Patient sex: M
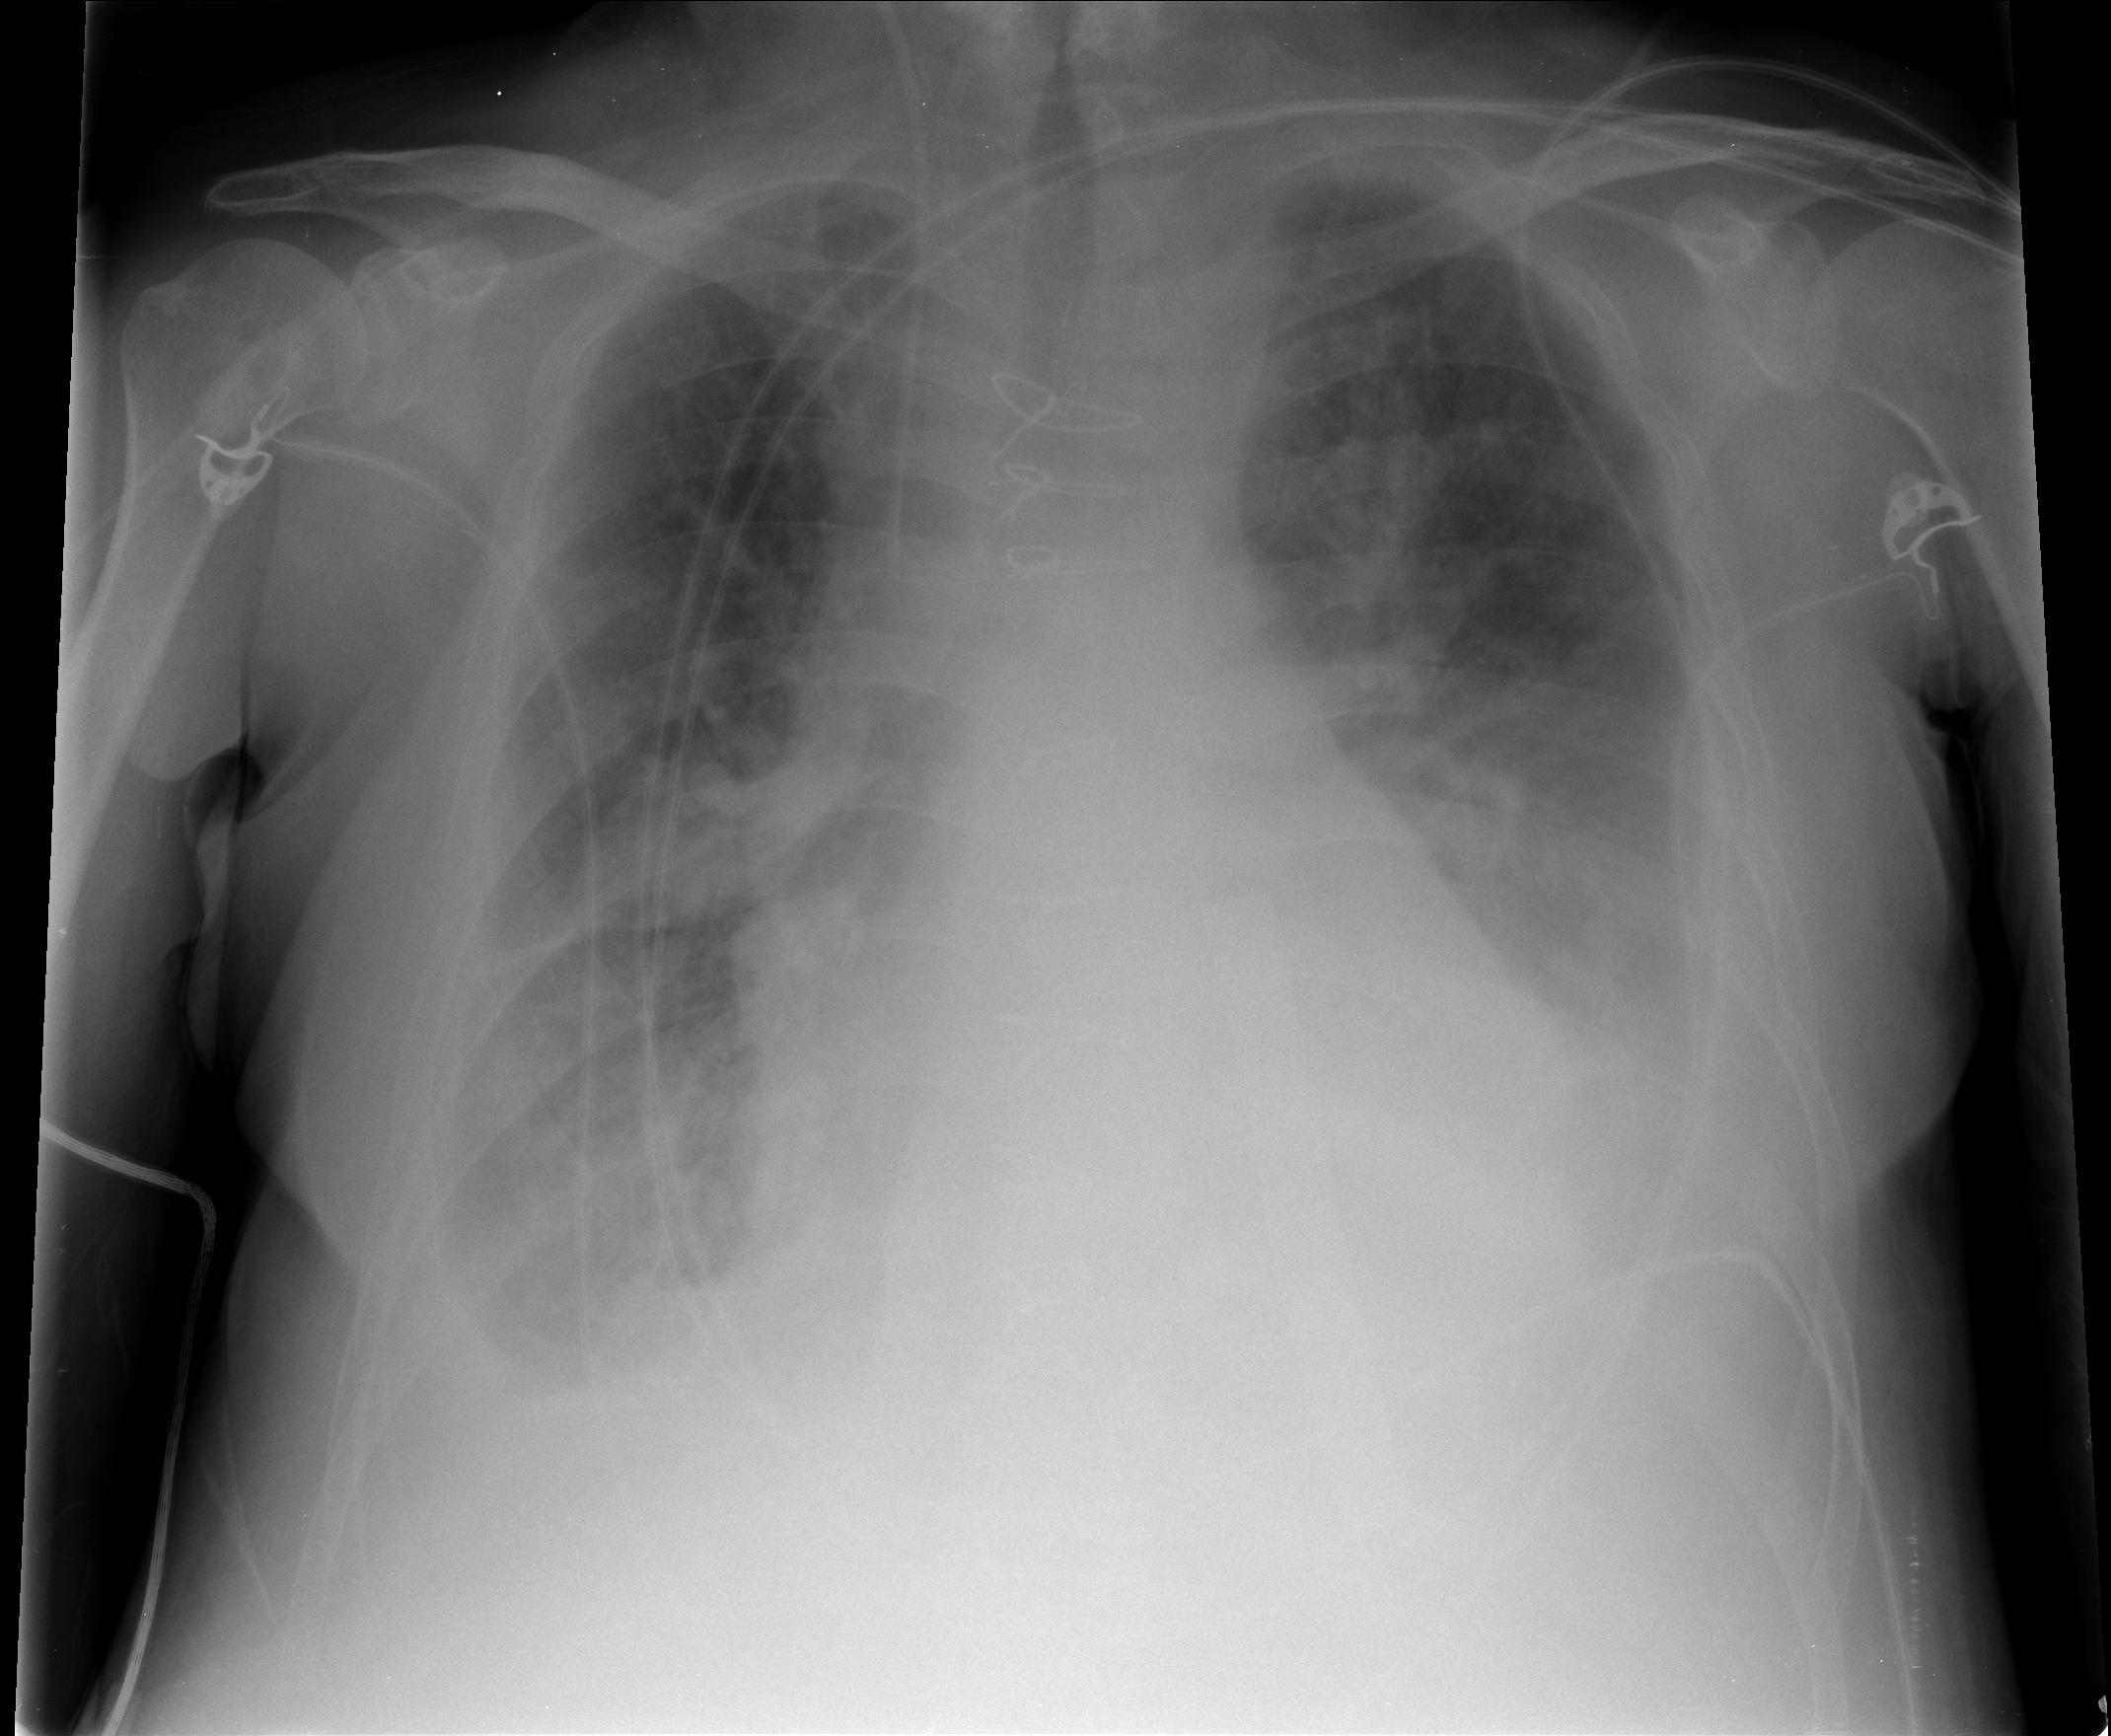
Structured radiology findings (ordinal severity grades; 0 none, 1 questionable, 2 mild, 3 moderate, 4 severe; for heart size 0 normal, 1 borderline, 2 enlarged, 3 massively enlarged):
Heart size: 2
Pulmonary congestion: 1
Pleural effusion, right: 2
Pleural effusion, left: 2
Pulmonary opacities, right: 1
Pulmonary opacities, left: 1
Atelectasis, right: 2
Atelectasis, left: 2